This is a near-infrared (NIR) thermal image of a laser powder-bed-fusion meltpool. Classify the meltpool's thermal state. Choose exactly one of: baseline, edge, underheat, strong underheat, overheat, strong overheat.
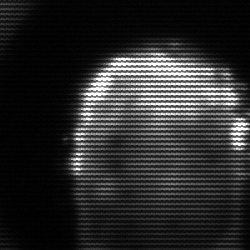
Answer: baseline